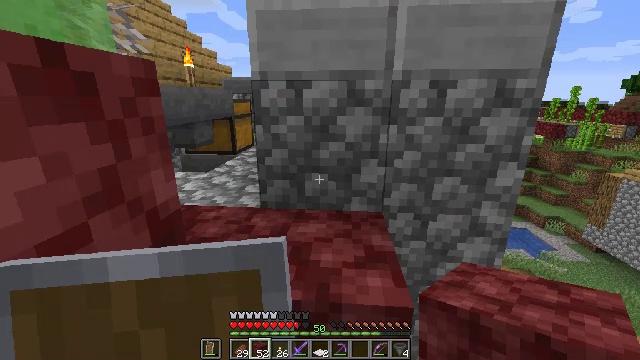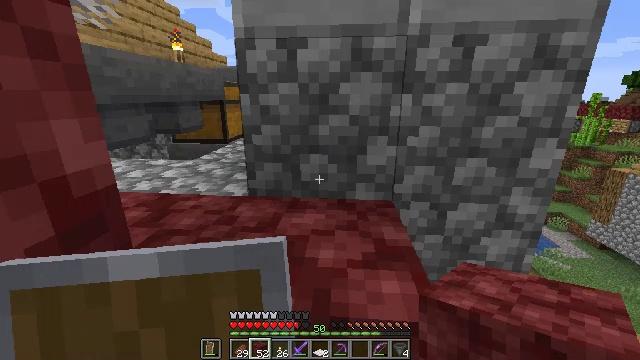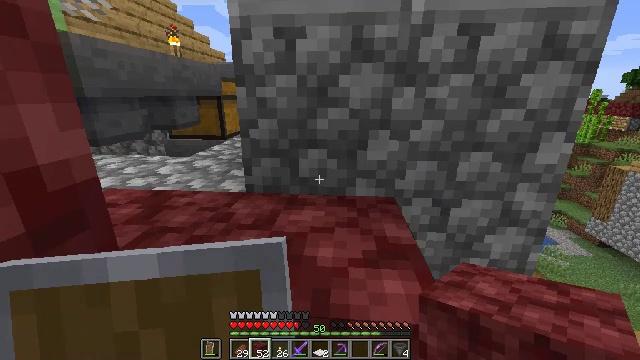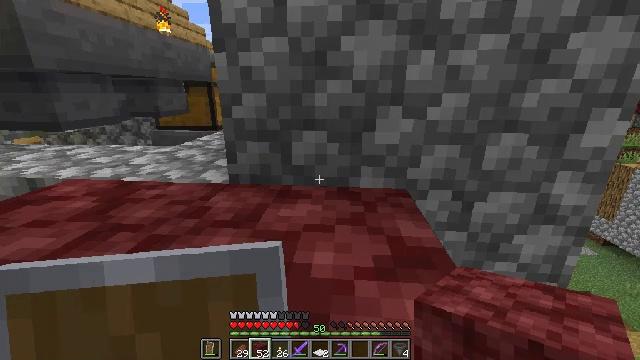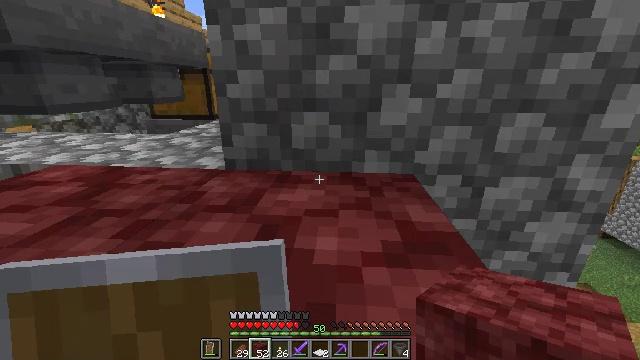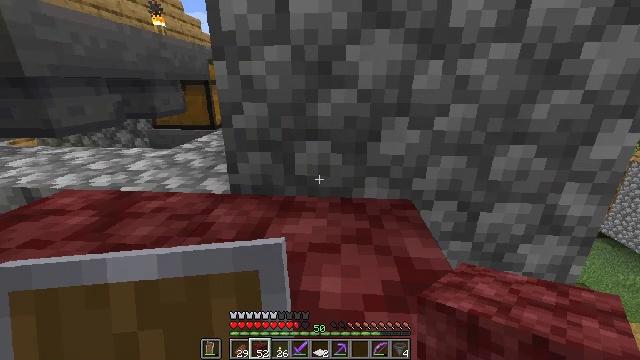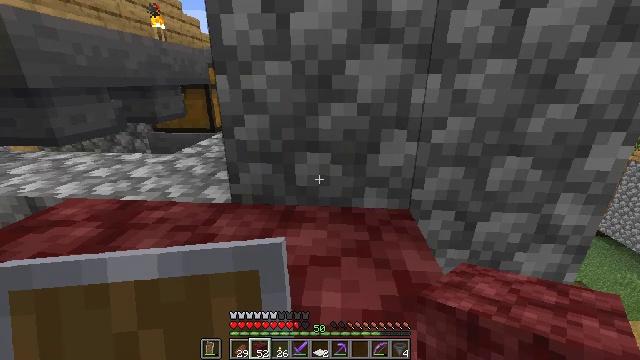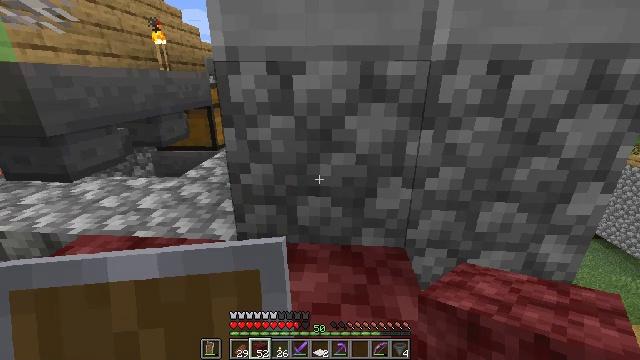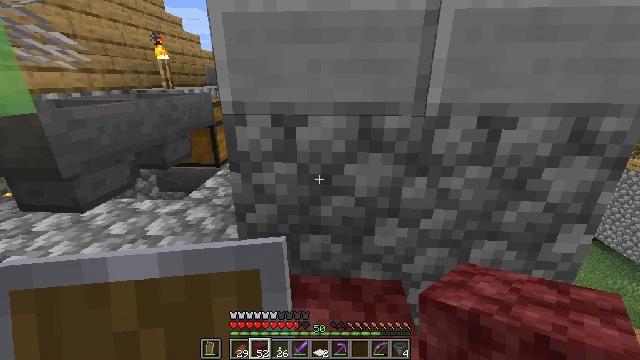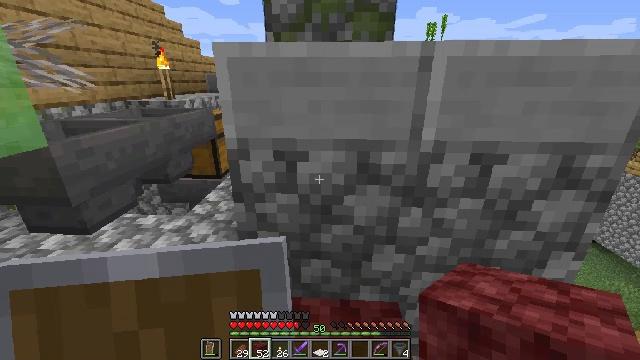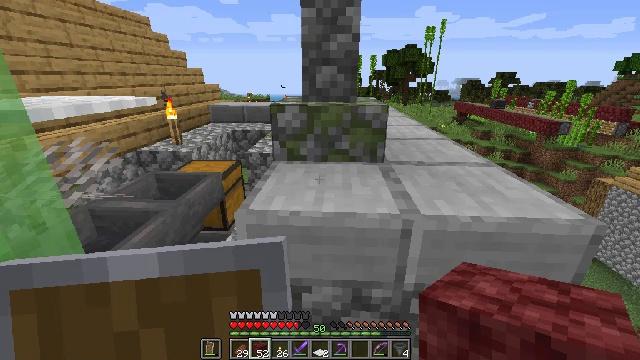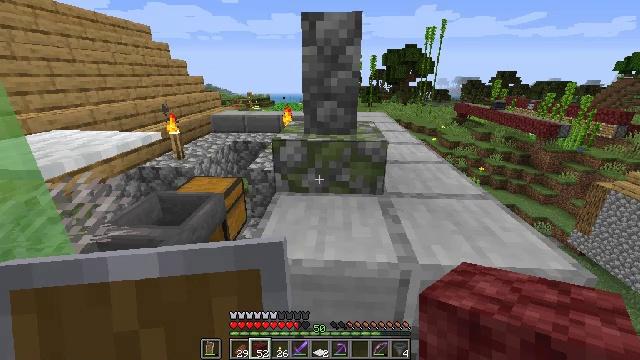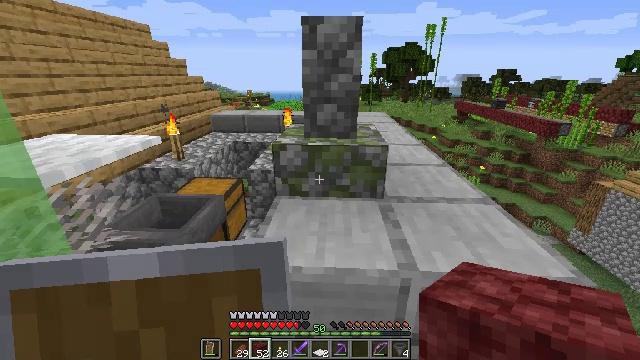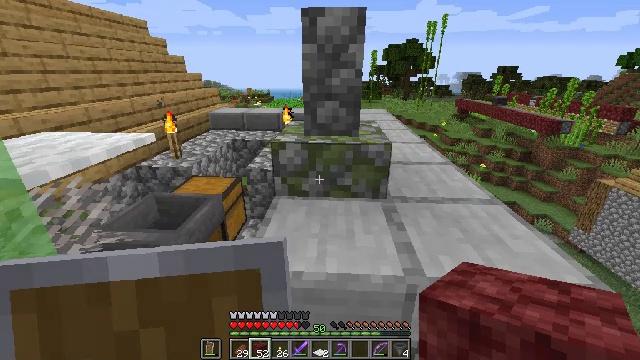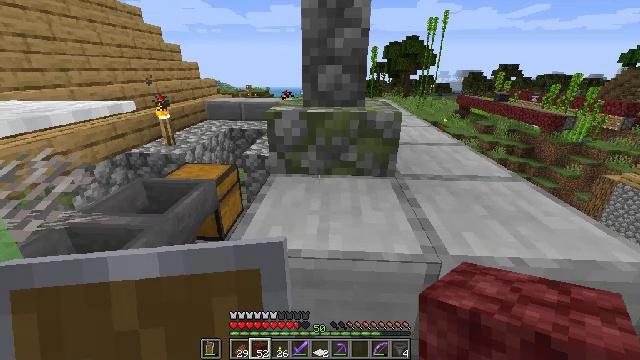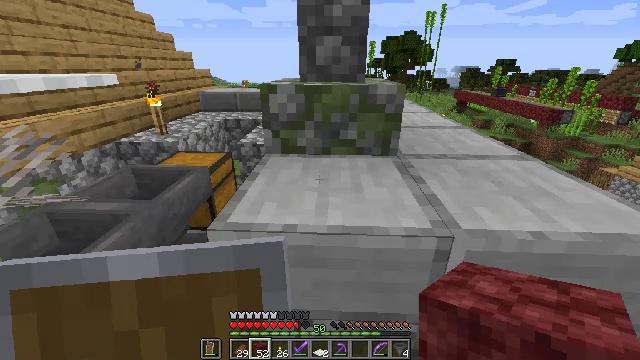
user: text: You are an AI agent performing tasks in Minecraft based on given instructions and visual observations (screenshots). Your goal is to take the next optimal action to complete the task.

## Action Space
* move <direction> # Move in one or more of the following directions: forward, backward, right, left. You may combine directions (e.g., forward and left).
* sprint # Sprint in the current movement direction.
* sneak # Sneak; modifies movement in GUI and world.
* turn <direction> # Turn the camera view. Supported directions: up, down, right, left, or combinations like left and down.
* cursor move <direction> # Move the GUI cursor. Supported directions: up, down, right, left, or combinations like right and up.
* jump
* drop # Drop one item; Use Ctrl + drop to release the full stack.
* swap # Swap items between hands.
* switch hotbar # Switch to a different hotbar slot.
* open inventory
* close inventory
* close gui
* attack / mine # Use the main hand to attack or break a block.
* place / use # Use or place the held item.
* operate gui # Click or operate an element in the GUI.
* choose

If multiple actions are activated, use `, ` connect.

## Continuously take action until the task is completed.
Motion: motion action
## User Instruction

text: Mine the smooth stone slab.
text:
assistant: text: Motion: move forward
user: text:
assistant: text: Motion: move forward, jump
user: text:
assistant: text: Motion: move forward, jump
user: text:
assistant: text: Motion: move forward, turn down, jump
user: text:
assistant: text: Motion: move forward
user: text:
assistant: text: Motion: move forward
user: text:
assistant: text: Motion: move forward
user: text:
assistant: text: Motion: move forward
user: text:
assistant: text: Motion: move forward
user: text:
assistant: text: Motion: move forward
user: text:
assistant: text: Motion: move forward
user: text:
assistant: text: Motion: move forward
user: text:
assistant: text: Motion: move forward
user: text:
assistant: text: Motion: move forward
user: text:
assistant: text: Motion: move forward
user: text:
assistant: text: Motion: move forward, turn right
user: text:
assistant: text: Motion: no_op
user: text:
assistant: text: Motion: no_op
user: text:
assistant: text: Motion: no_op
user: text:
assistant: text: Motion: no_op
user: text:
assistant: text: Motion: no_op
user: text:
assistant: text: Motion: no_op
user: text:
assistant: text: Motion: no_op
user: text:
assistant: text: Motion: no_op
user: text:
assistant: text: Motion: no_op
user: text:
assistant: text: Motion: no_op
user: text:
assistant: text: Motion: no_op
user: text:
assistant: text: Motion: no_op
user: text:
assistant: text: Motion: no_op
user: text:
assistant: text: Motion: no_op